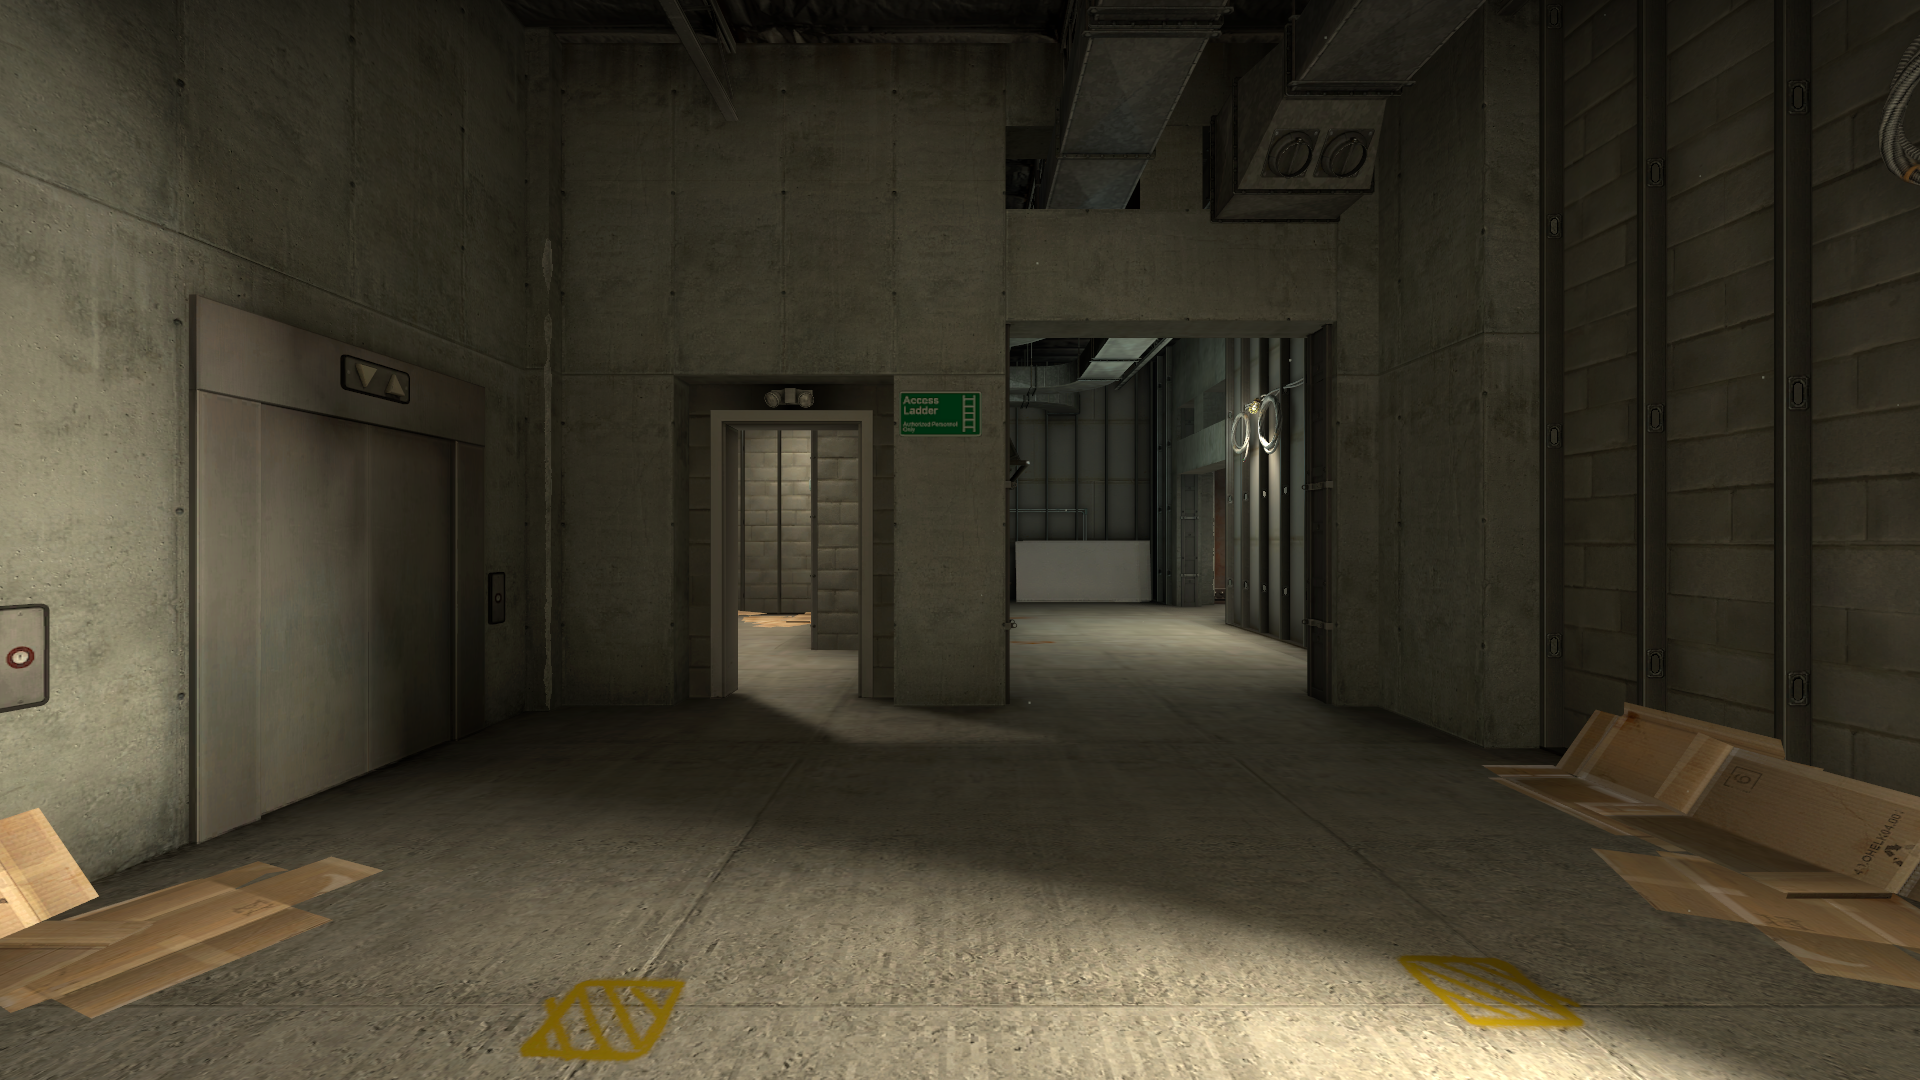
Map: de_vertigo